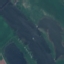
Label: River